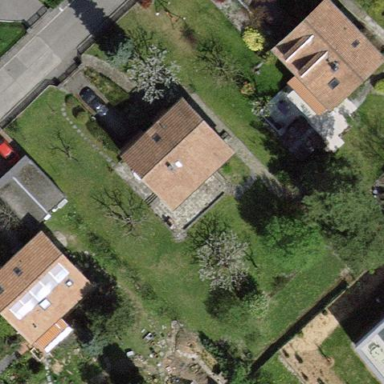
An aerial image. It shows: Garden surrounded by fence.